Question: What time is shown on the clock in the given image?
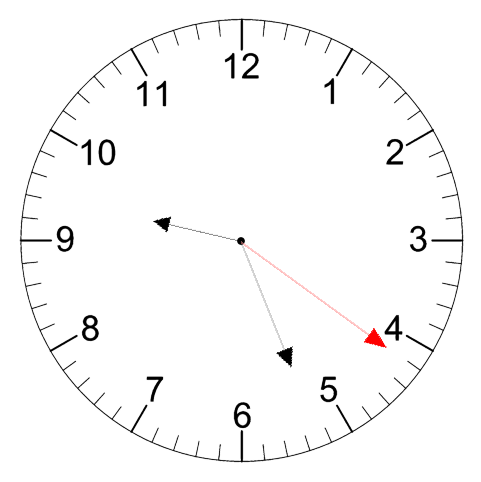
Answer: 09:26:21